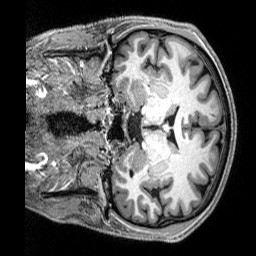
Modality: T1w
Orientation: coronal
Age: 29
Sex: male
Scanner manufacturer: siemens
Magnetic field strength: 3 T
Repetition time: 2.8 s
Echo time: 0.00212 s